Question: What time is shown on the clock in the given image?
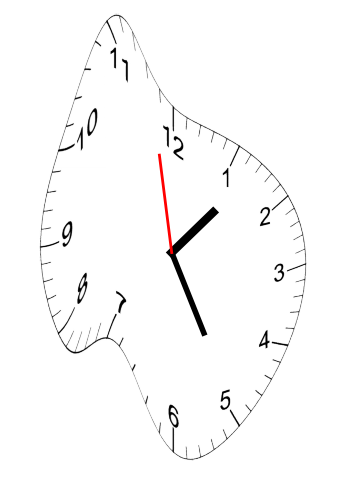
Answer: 01:24:58